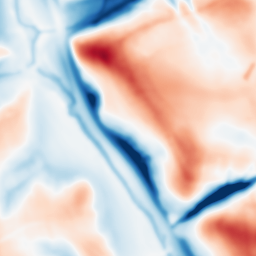
Category: multiscale
Decomposition family: dog
Decomposition parameters: sigma_low: 2
sigma_high: 20
Upsampling method: bilinear
Upsampling parameters: scale: 4
Upsampling scale: 4